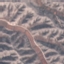
Land use / land cover class: HerbaceousVegetation